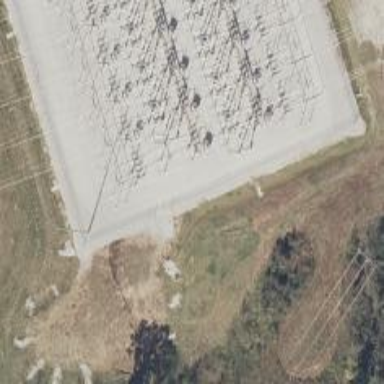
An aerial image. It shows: Switch for power supply.